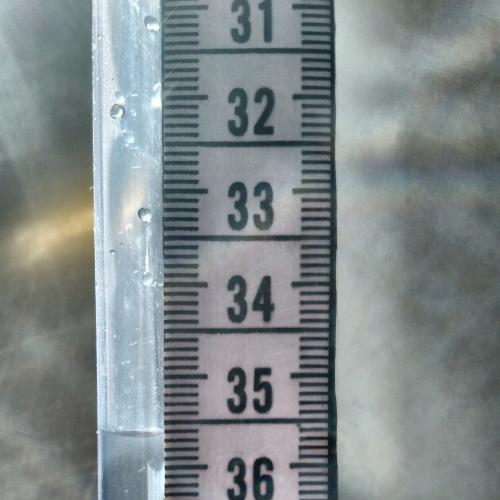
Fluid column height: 35.6 cm